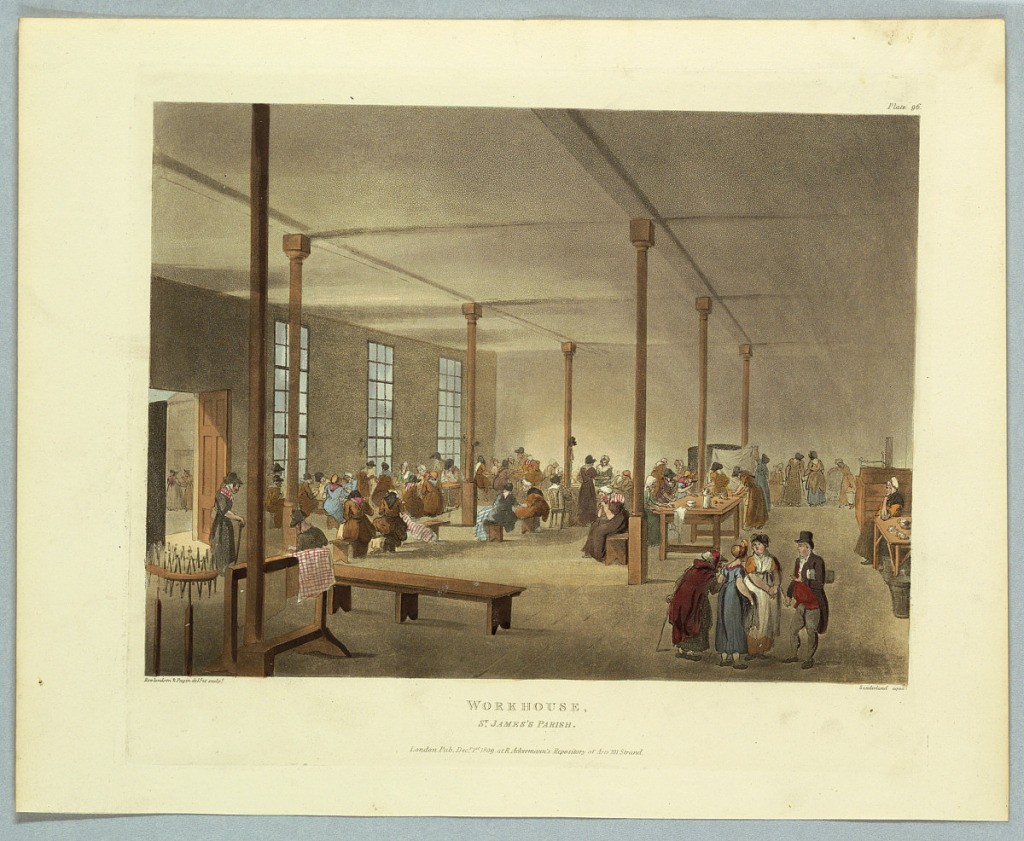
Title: Workhouse, St. James Parish, from "Ackermann's Repository"
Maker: Thomas Rowlandson, British, 1756–1827
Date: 1809
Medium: Aquatint, brush and watercolor on paper
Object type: Print
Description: Women sitting and sewing at benches and tables around a bare room. Door at left. Title, artists', and publisher's names below.